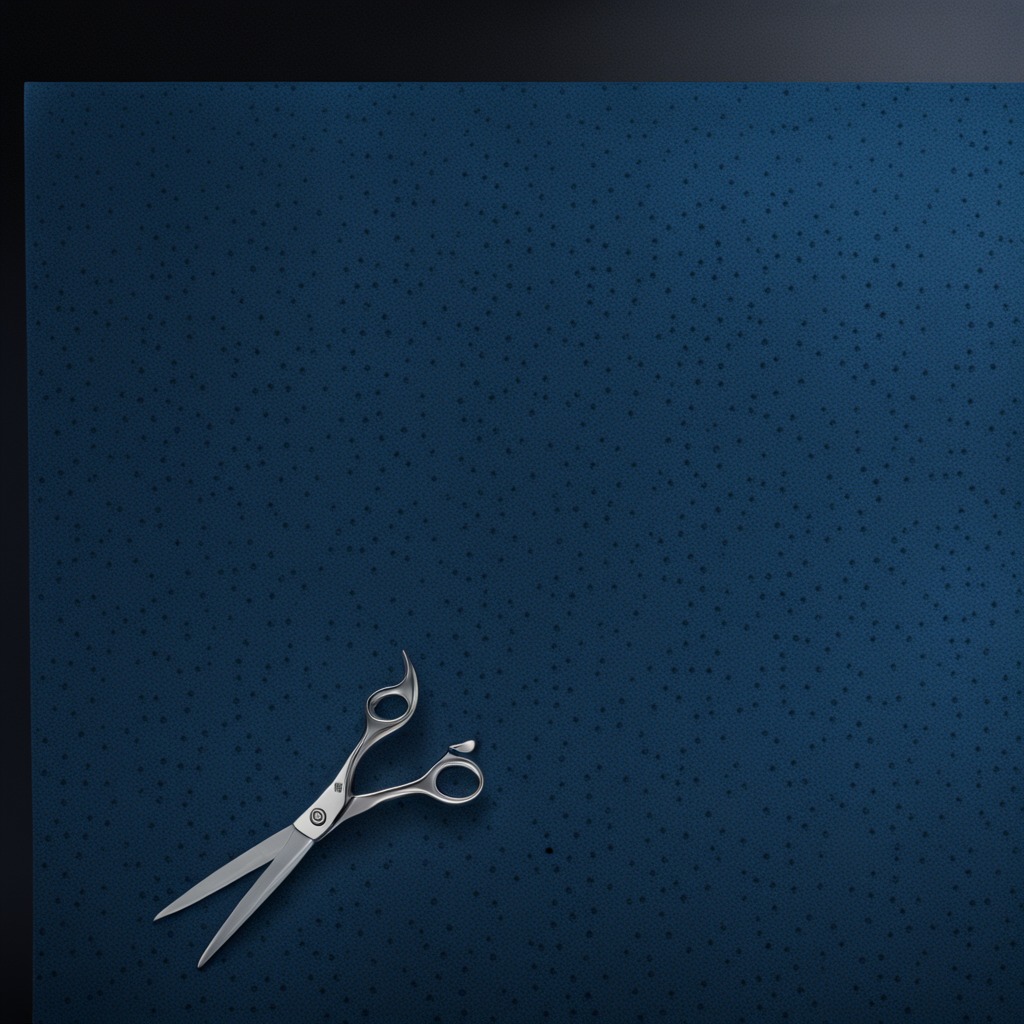
A scissor lies on the clean granite tabletop covered with a blue rubber mat inside a workshop at night dim ambient light soft shadows worn but beneath the mat.